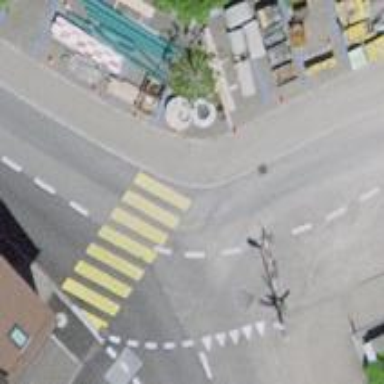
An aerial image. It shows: Zebra crossing on the road.